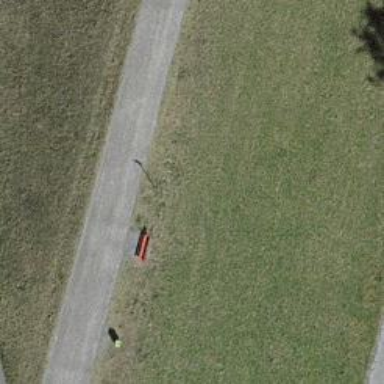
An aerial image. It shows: Red bench.